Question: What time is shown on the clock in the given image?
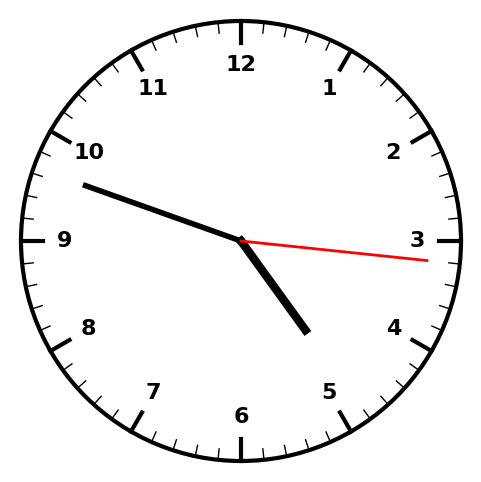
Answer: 04:48:16